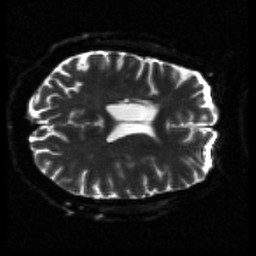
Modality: sbref
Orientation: axial
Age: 47
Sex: male
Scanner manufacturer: siemens
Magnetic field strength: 3 T
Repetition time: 5.25 s
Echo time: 0.08 s